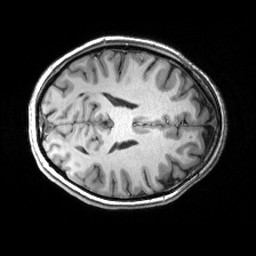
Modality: T1w
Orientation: axial
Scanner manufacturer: siemens
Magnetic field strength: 3 T
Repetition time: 2.53 s
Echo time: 0.00299 s